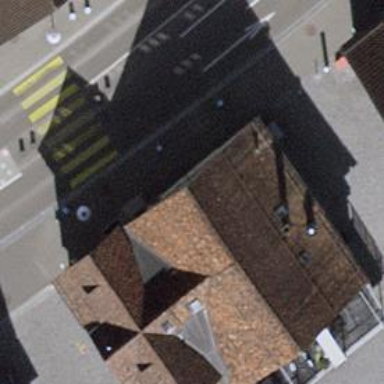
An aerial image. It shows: Restaurant.